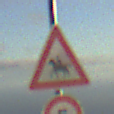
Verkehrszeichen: ReiterRechts
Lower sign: Geschwindigkeit5
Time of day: SunriseSunset
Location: Outdoor (Nature)
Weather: PartlyCloudy
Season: NotSpecified
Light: Natural